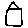
Label: house